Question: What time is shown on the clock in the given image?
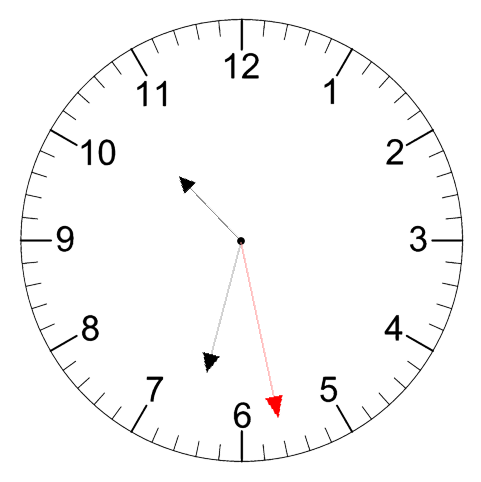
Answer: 10:32:28